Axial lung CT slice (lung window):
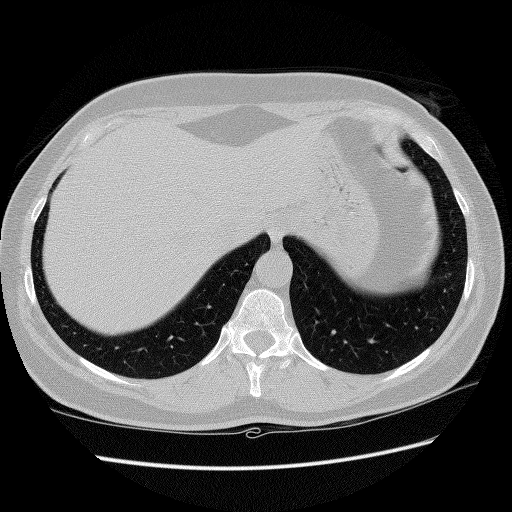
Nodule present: no